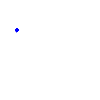
Particle: proton